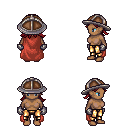
a pixel art fantasy rpg character, female body template, human, dark skin, maroon cape, gold greaves, brunette loose hair, chain helm, metal gloves, four views (front, back, left, right), 2x2 character sprite sheet, small pixel art, hard edges, no anti-aliasing